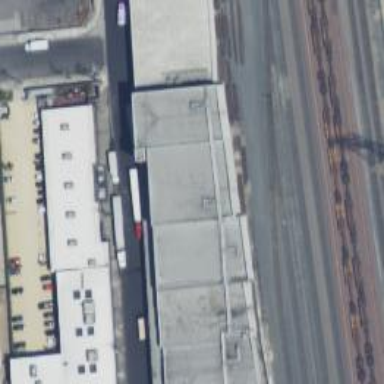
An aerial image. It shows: Industrial building.